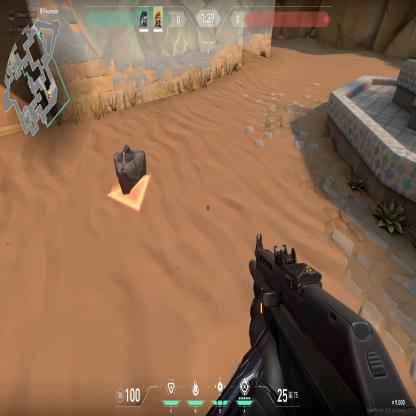
Label: dropped spike